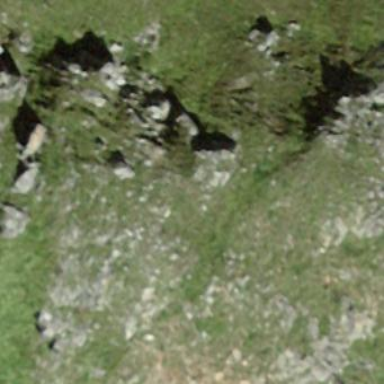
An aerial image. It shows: Landscape of bare rock.